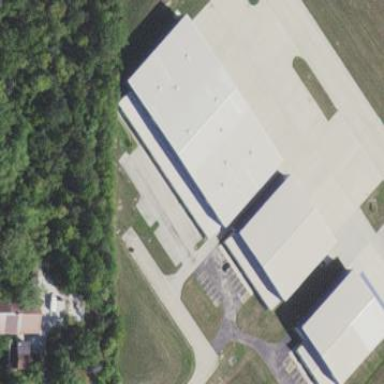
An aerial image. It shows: Building that is hangar at the airport.